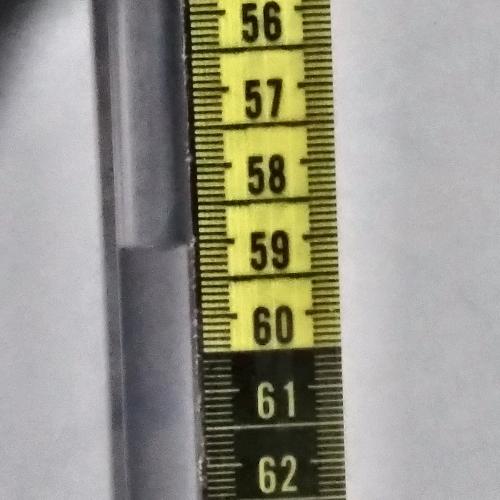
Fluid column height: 59.0 cm